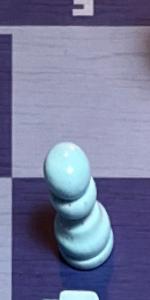
Label: Pawn_White